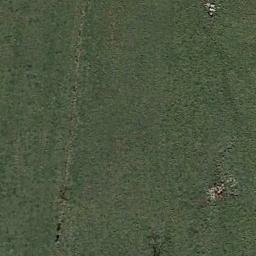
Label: meadow